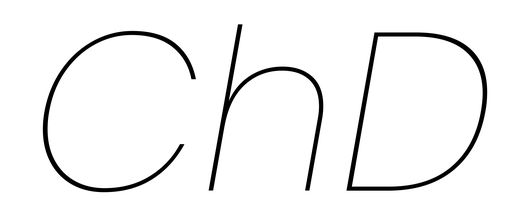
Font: Poppins-ThinItalic